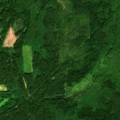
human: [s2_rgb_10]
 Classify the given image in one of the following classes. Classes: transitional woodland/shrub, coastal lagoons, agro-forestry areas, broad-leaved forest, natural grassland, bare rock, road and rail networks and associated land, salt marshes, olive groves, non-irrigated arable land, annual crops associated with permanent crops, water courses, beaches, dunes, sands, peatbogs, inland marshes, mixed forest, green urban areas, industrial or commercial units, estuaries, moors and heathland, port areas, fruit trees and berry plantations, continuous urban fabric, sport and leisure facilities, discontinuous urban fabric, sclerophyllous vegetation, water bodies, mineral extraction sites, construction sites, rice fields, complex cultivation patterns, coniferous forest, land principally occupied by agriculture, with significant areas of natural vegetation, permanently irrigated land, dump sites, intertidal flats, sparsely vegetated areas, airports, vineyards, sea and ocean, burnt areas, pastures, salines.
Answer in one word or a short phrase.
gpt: land principally occupied by agriculture, with significant areas of natural vegetation, broad-leaved forest, coniferous forest